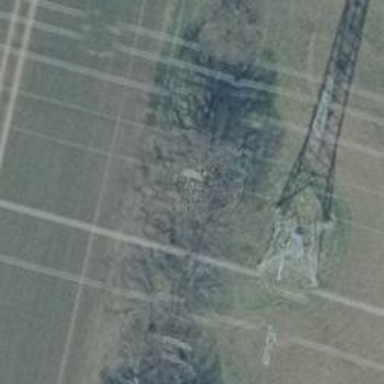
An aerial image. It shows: Power line in the image.